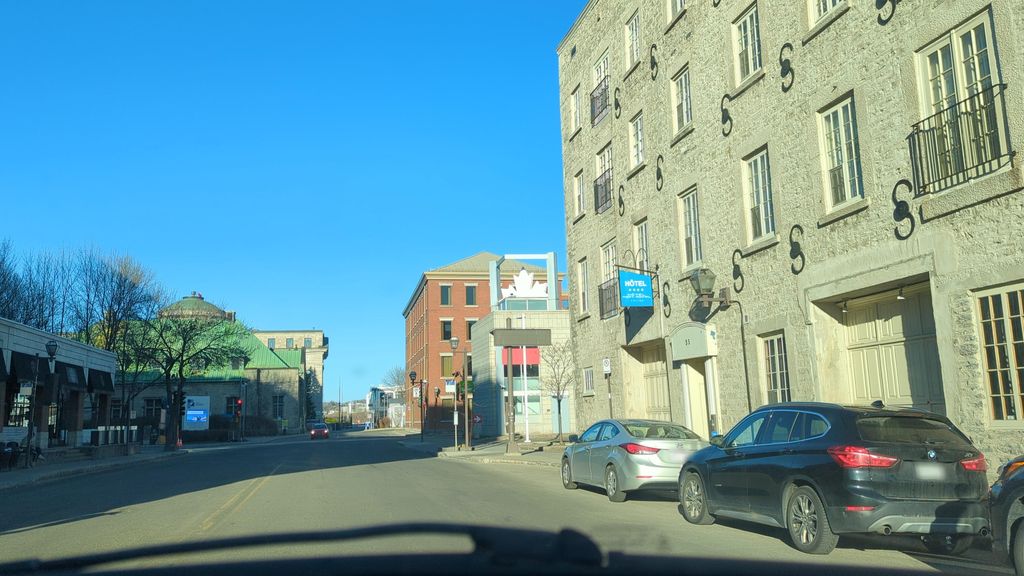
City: quebec_city